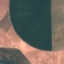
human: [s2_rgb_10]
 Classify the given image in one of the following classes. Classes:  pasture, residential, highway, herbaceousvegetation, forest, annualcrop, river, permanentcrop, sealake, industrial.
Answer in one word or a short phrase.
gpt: AnnualCrop